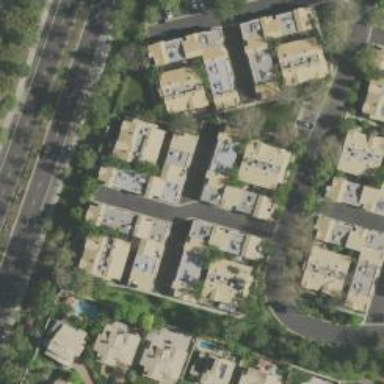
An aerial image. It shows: Alleyway designated as service road.